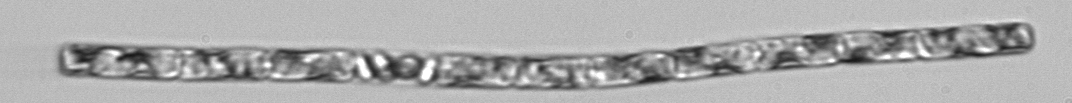
Label: Guinardia_delicatula_TAG_internal_parasite